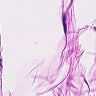
Metastatic tissue present: no